Current action and preconditions to check: trajectory_clear

Your task: For each precondition in the list above, predict whether it will hold at this action.

Consider the current scene as observed from the mobile robot's camera, and analyze the predicted future states of all dynamic agents (e.g., people, animals, vehicles, or any moving entities) within the NEXT SECOND.

IMPORTANT: Only answer "very likely" if you are absolutely certain—based on strong, clear evidence—that a dynamic agent will violate the precondition in the predicted future state. Do NOT answer "very likely" for unlikely, ambiguous, or low-probability risks.

Ask yourself for each precondition: Is there a high probability, with clear and convincing evidence, that the predicted future states of any dynamic agent will interfere with the predicted future state of the currently executing action within the NEXT SECOND, causing that precondition to fail?

Assess the risk level based on these predictions. Use "likely" or "very likely" if motions create a clear risk of interference.

Use "neutral" or "improbable" if agents are nearby but their predicted paths are clearly diverging or non-conflicting.

Failure Risk Categories: "very improbable", "improbable", "neutral", "likely", "very likely"

Answer Format: Output ONLY the probability_of_failure value from these categories: "very improbable", "improbable", "neutral", "likely", "very likely"

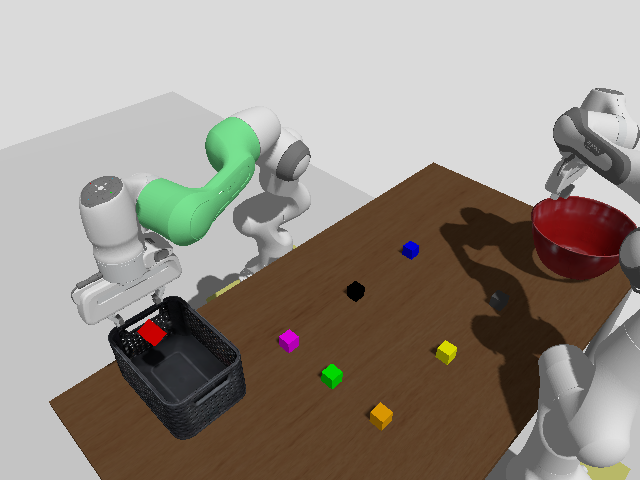

Answer: very improbable